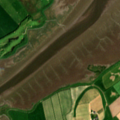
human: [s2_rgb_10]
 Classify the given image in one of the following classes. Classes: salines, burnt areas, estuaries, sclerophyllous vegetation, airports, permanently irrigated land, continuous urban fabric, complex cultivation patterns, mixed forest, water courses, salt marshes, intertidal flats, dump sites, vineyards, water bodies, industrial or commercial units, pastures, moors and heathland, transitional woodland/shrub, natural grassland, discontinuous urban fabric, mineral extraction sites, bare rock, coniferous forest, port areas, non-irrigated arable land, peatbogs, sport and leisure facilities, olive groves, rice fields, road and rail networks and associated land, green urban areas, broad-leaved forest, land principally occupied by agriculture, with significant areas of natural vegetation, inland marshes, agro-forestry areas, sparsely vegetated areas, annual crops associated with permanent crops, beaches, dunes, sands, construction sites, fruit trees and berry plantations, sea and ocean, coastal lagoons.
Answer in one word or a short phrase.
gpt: discontinuous urban fabric, sport and leisure facilities, non-irrigated arable land, pastures, intertidal flats, estuaries